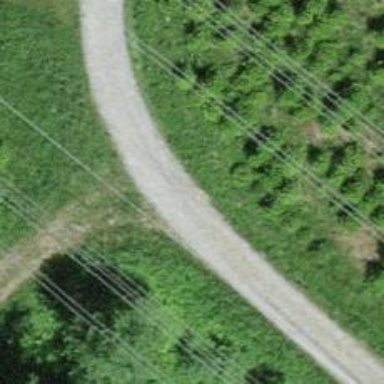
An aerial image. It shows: Unpaved track with grade 3 track type.